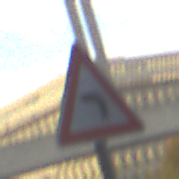
Verkehrszeichen: KurveLinks
Umgebung: Outdoor, Urban
Tageszeit: SunriseSunset
Wetter: PartlyCloudy
Licht: Natural
Jahreszeit: NotSpecified
Kontrast: MediumContrast